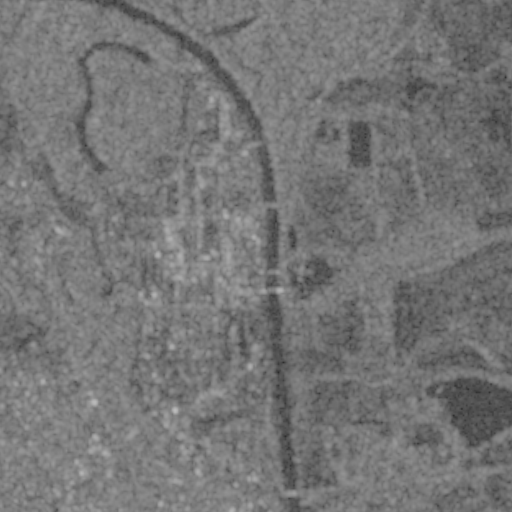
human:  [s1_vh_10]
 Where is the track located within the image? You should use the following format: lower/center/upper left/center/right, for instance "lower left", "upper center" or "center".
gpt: The track is located in the lower left of the image.
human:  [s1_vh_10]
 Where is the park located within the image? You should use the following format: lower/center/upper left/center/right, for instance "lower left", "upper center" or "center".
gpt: There is no park in the image.

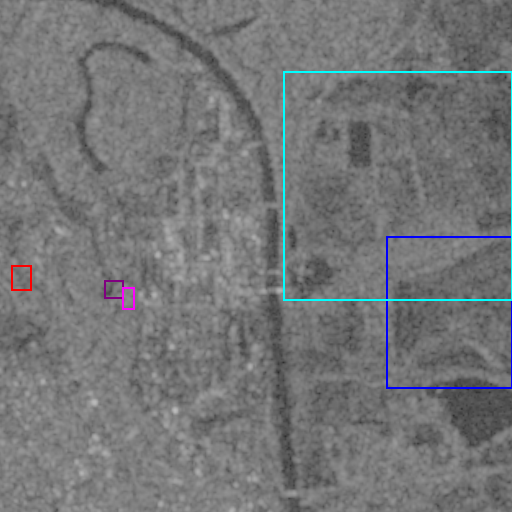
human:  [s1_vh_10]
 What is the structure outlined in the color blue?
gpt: The structure outlined in blue is a crop field.
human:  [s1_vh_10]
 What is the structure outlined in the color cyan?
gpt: The structure outlined in cyan is a landfill.
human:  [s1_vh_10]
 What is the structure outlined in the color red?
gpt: The structure outlined in red is a park.
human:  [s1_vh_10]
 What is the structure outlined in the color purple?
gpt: The structure outlined in purple is a parking lot.
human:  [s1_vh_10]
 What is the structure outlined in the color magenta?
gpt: The structure outlined in magenta is a power substation.
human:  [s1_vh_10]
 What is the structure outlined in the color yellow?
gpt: There is no yellow outline.